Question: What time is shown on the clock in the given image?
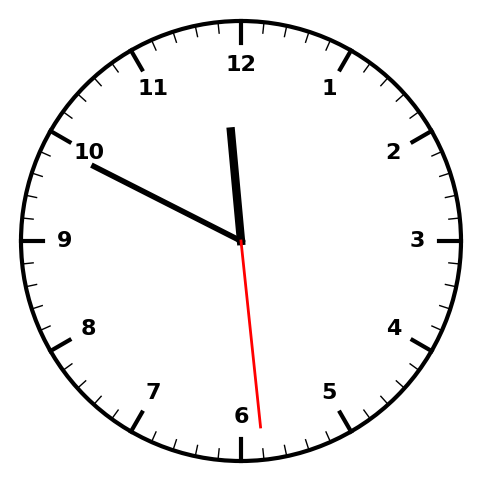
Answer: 11:49:29